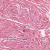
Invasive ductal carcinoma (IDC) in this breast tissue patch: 0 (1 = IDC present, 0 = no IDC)